Question: I have a chart set up like this:
'''
Dim chart1 as new chart()
Dim yValues As Double() = {a1, a2, a3, a4}
Dim xValues As String() = {level1, level2, level3, level4}
chart1.Series.Add("Chart_1")
chart1.Series("Chart_1").ChartType = SeriesChartType.Pie
chart1.Series("Chart_1").Points.DataBindXY(xValues, yValues)
chart1.Series("Chart_1").Points(0).Color = Color.FromArgb(255, 0, 158, 43)
chart1.Series("Chart_1").Points(1).Color = Color.FromArgb(255, 255, 185, 59)
chart1.Series("Chart_1").Points(2).Color = Color.FromArgb(255, 171, 0, 0)
chart1.Series("Chart_1").Points(3).Color = Color.FromArgb(255, 175, 175, 175)
'''
This works fine, but the default color for the x values that show up on top of the colors in the pie chart is black. I need to set the colors for each individual piece of the pie chart since black is too dark for some pieces and white is too light for others.
How do I change the color of the text that represents the values of the pie pieces?
Thanks.

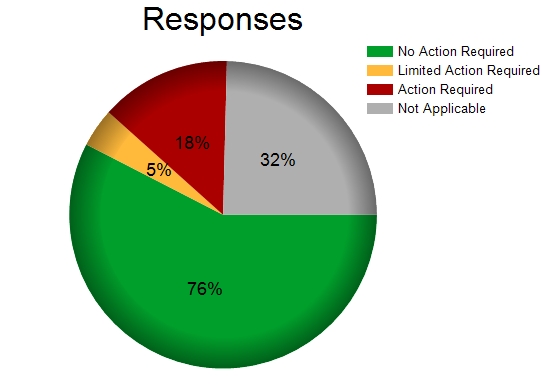
Answer: Try using the LabelForeColor property:
'''
chart1.Series("Chart_1").Points(0).LabelForeColor = Color.Yellow
'''